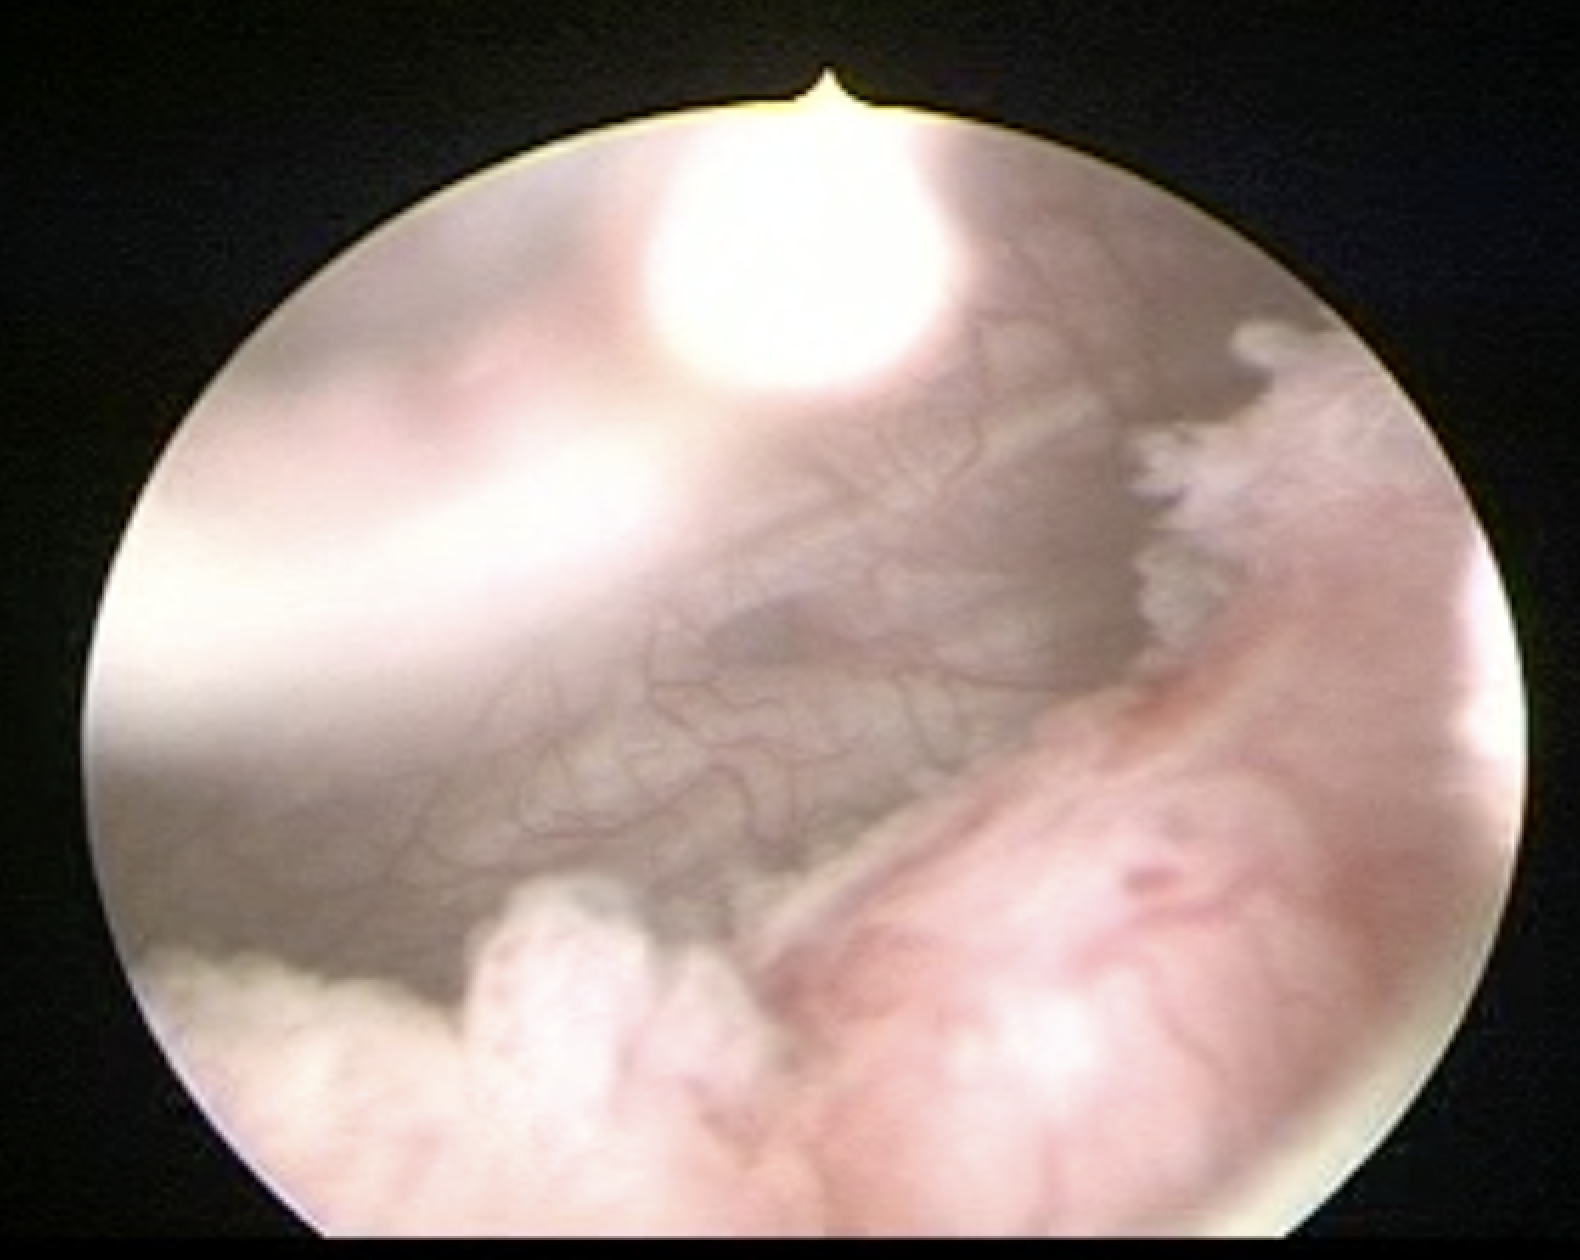
Modality: WLC
Class: Malignant
Subclass: LowGradePapillary
Lesion: L1
Stage: Ta
Morphology: Papillary
Bladder cancer association: Yes